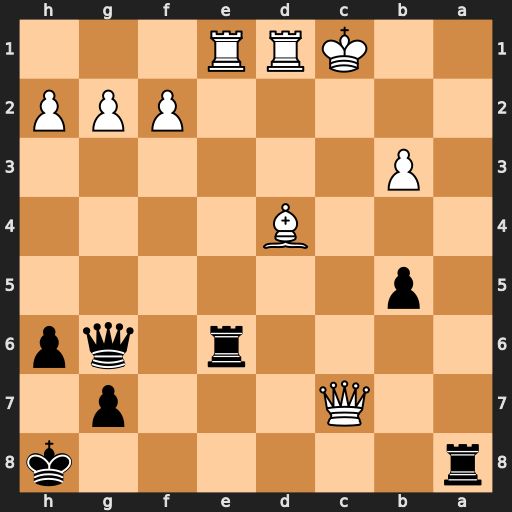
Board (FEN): r6k/2Q3p1/4r1qp/1p6/3B4/1P6/5PPP/2KRR3
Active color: b
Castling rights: -
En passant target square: -
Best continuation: Rc6+ Qxc6 Qxc6+